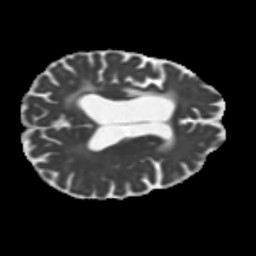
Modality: MD
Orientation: axial
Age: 63
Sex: female
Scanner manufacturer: siemens
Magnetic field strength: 3 T
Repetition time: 5.25 s
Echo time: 0.08 s